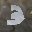
Label: 3